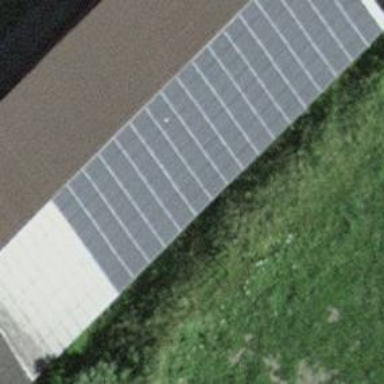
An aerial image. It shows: Solar photovoltaic panel generator.